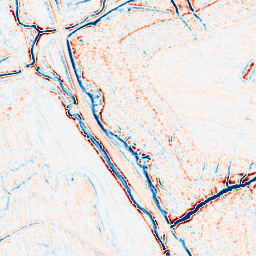
Category: edge_preserving
Decomposition family: bilateral
Decomposition parameters: d: 9
sigma_color: 100
sigma_space: 50
Upsampling method: cubic_mitchell
Upsampling parameters: scale: 4
Upsampling scale: 4